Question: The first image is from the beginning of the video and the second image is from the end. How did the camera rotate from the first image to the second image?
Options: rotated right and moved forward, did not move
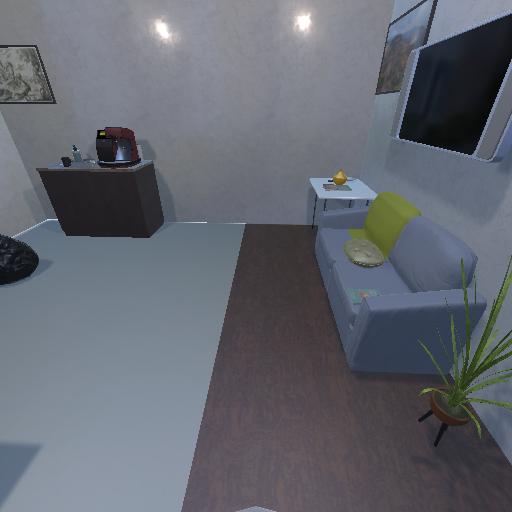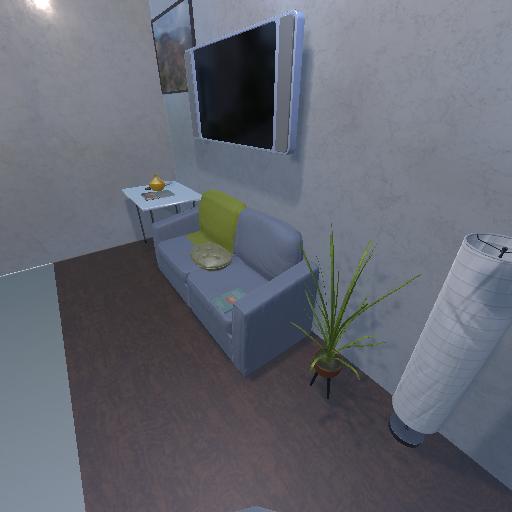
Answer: rotated right and moved forward